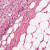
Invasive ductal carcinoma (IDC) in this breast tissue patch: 0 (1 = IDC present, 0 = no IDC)